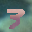
Label: 3